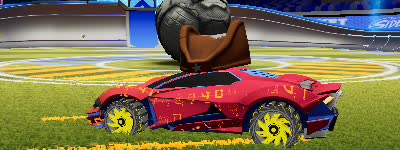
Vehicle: werewolf